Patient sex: F
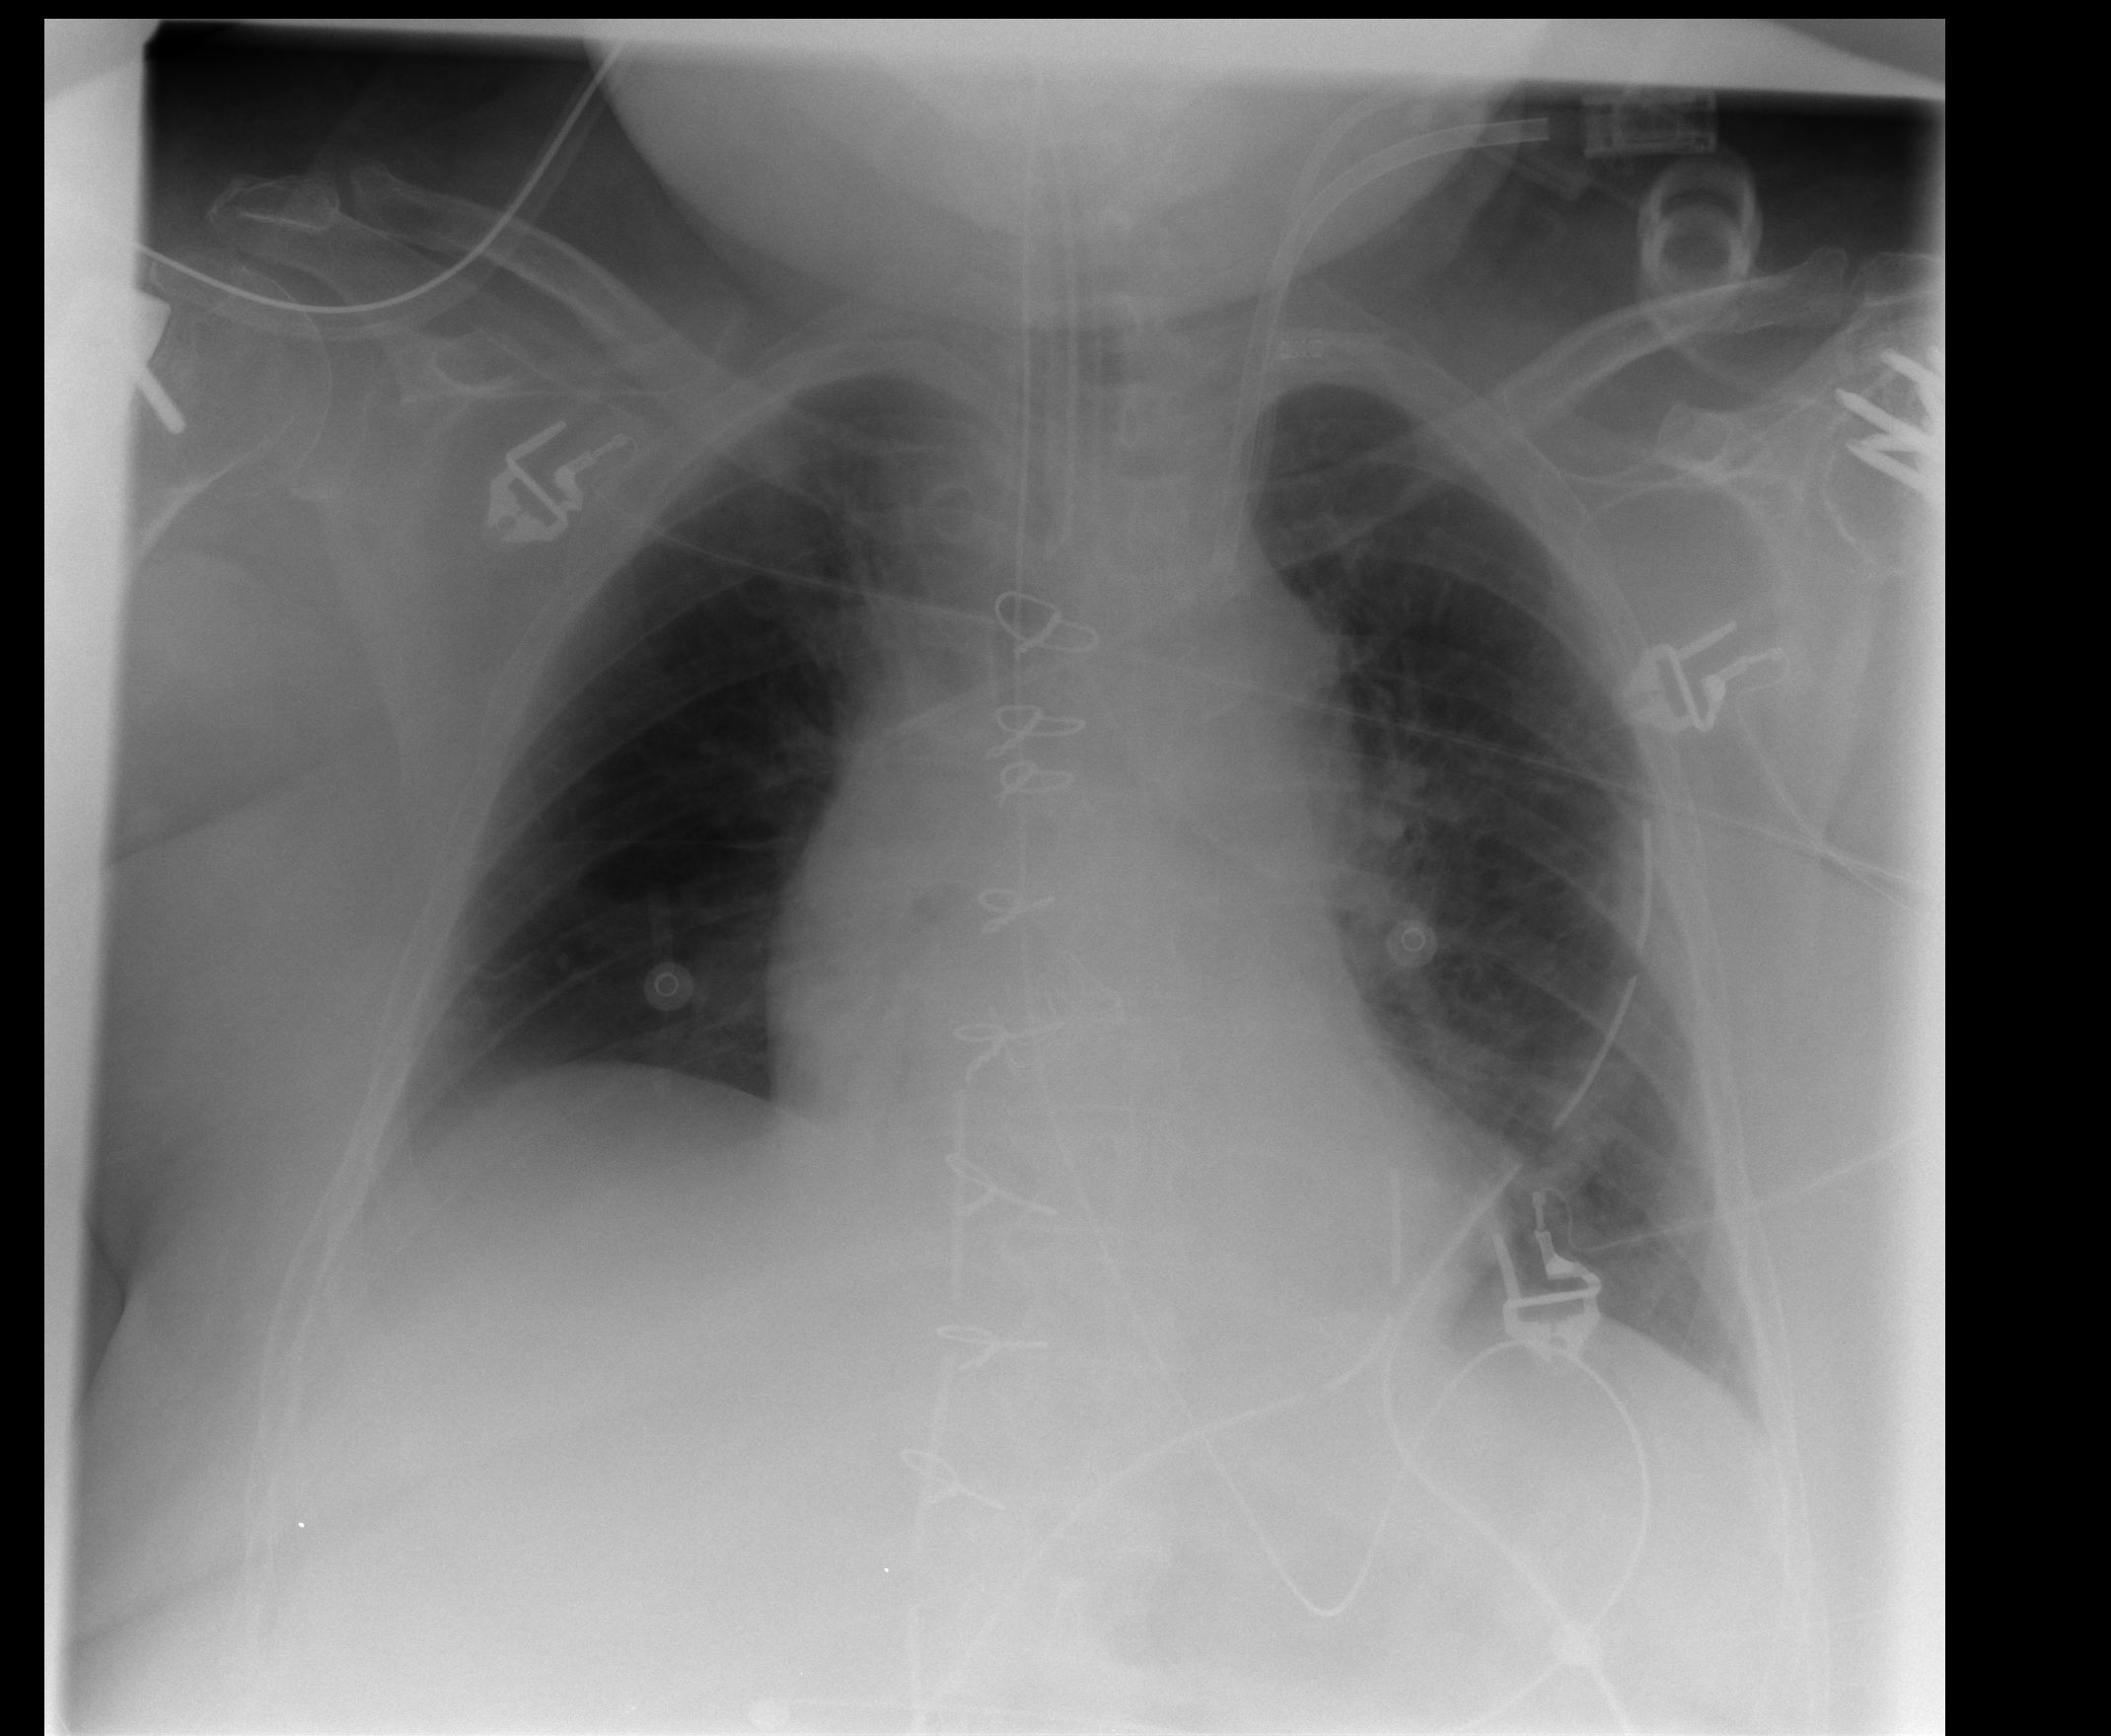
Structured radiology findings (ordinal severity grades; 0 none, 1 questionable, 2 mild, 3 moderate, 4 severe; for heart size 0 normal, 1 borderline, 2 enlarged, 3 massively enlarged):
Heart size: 2
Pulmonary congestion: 0
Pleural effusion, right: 0
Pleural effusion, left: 0
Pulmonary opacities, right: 0
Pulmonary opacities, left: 0
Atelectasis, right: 0
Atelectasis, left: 2